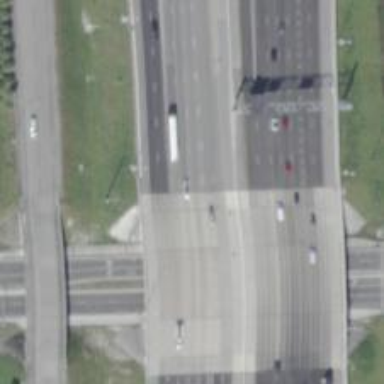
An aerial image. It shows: Asphalt motorway.